Aerial crown-view tile of a tropical tree (Barro Colorado Island, Panama), acquired 20240918:
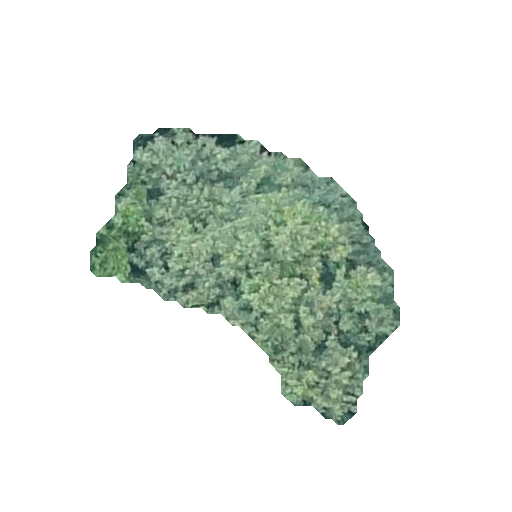
Species: Apeiba tibourbou
GBIF accepted scientific name: Apeiba tibourbou
Crown area: 80.45 m²